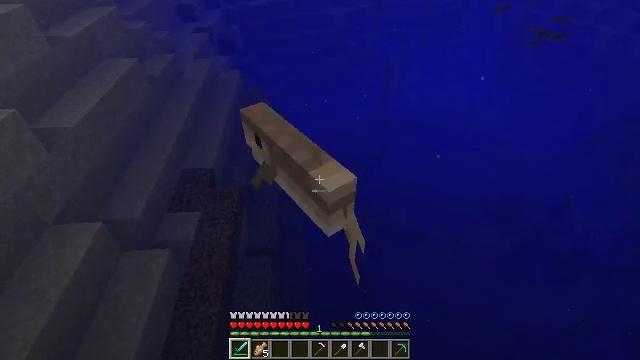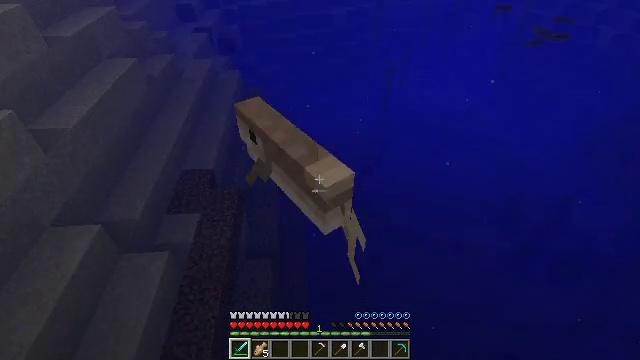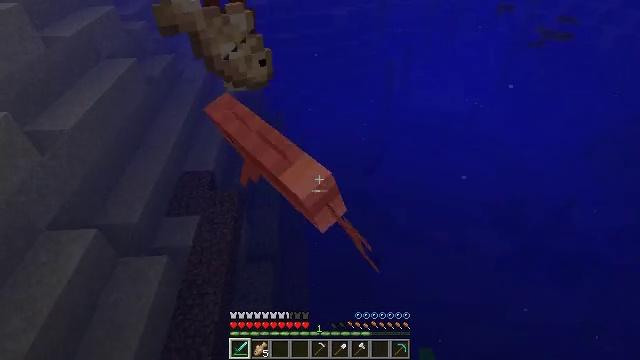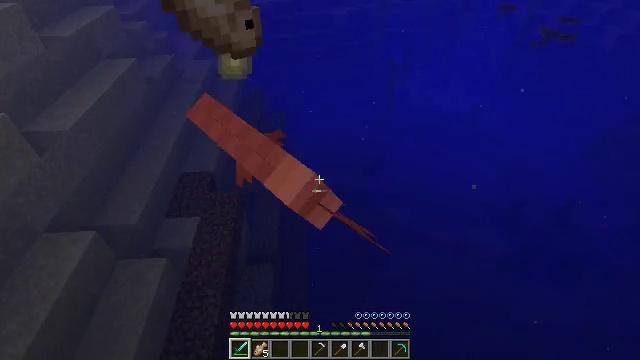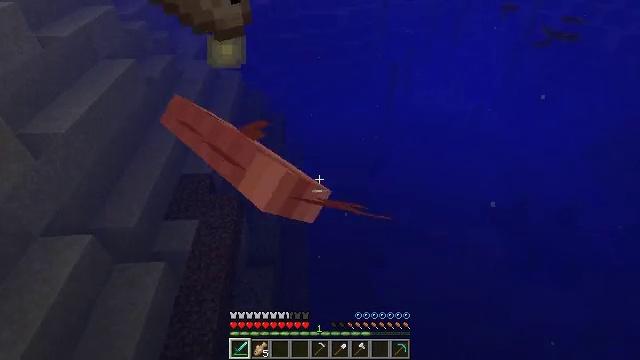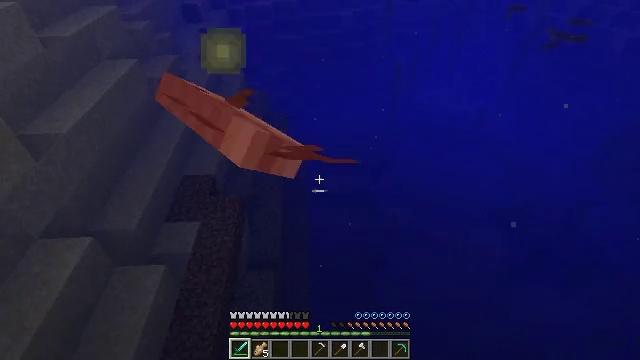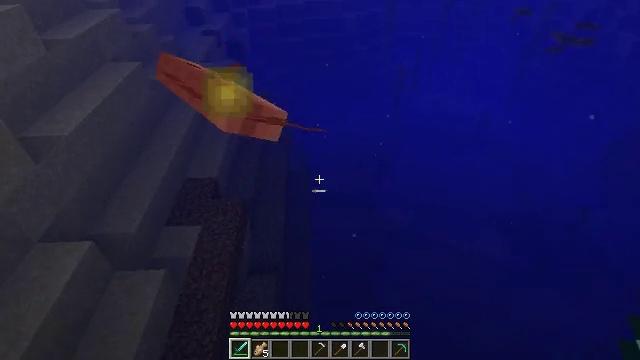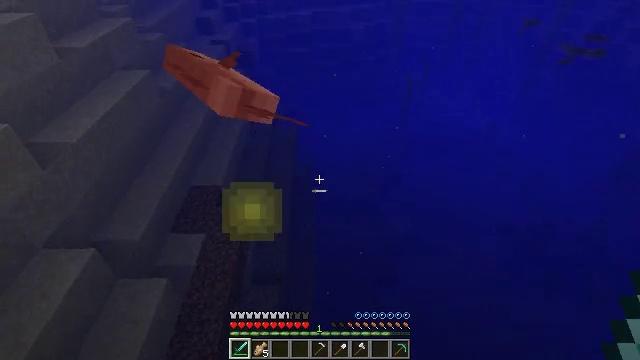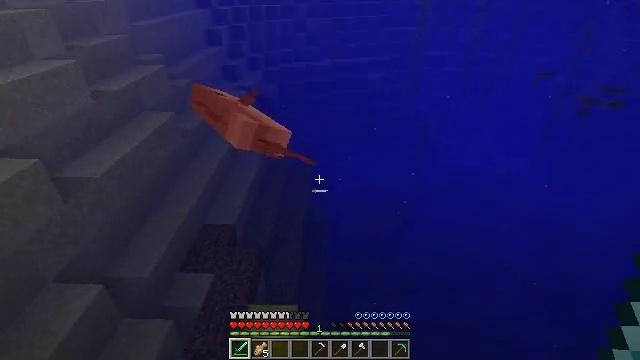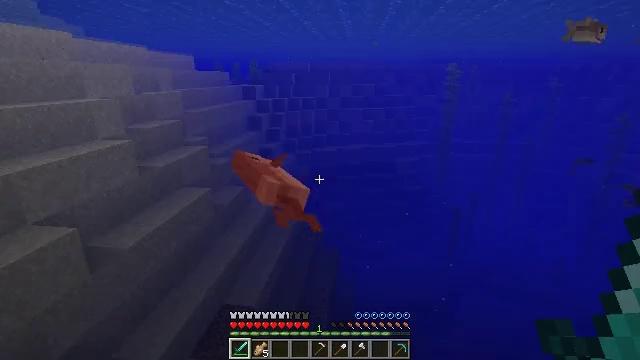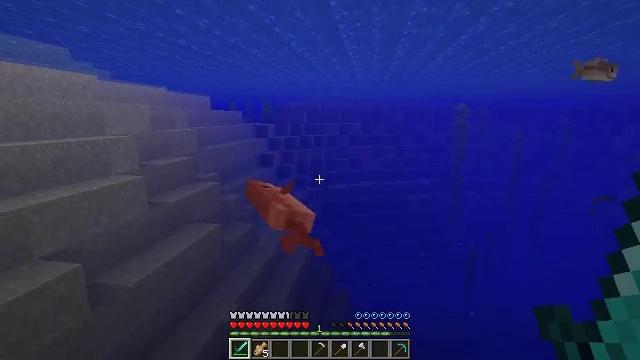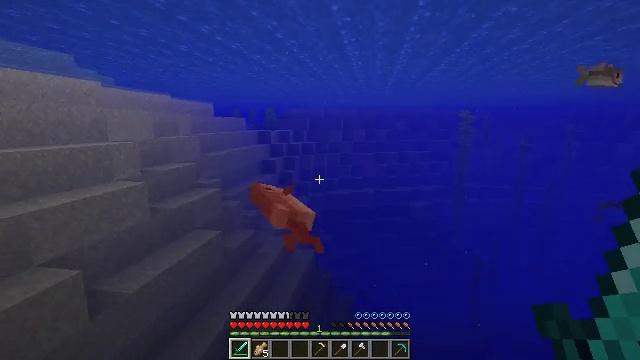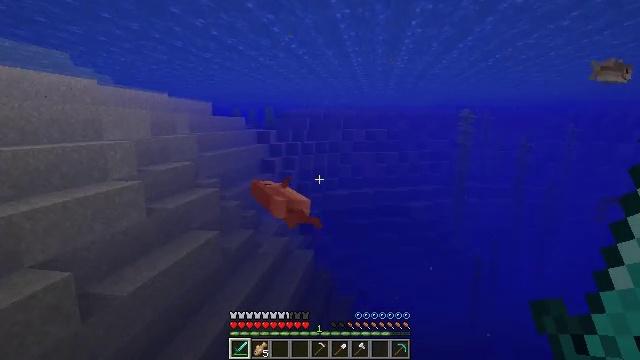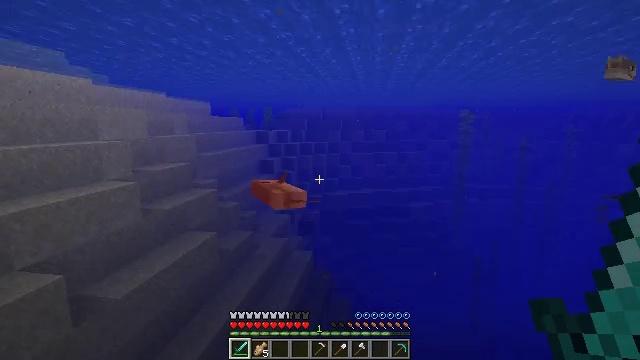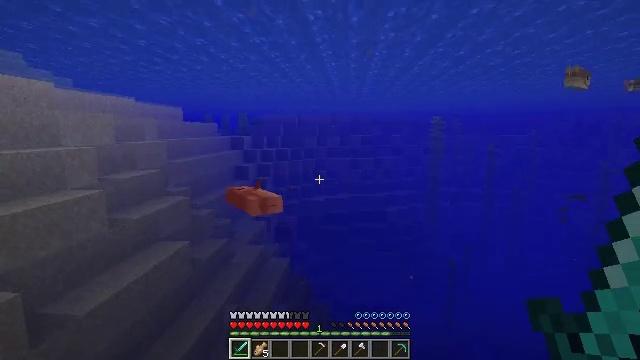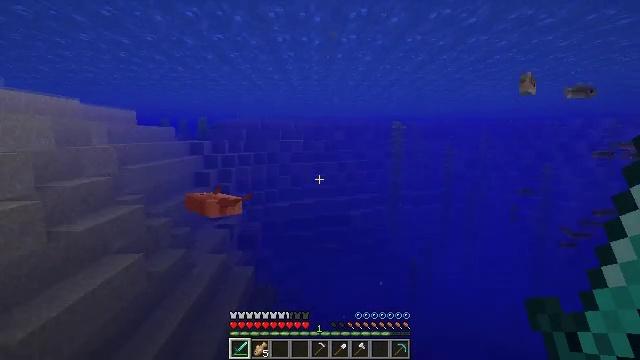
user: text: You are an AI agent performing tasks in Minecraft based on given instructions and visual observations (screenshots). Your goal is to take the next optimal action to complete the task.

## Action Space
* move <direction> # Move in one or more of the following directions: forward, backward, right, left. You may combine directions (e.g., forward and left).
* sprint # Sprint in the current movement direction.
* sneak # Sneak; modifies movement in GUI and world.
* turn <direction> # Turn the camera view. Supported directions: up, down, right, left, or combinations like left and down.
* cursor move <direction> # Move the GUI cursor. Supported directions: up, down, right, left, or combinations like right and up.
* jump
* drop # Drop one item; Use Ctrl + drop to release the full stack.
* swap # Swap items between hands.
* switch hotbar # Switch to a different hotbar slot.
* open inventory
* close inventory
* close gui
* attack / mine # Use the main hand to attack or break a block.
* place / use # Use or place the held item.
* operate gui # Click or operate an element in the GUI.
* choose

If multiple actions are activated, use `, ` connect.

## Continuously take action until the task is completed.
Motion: motion action
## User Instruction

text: Hunt a cod.
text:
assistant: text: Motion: move forward
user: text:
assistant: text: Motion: move forward
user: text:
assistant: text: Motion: move forward
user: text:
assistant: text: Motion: move forward
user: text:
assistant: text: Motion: move forward
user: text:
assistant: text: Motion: move forward
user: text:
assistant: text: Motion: move forward, turn left and up
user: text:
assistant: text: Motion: move forward, turn left and up
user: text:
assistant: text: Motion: move forward, turn left and up
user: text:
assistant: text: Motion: move forward, turn left and up
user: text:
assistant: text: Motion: move forward, turn up
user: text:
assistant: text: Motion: move forward
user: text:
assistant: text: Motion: move forward
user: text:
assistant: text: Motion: move forward, turn right and up
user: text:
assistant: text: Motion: move forward, turn right
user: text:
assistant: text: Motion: move forward, turn right
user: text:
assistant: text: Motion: move forward, turn right
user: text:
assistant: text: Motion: move forward, turn right
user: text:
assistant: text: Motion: move forward, turn right and down
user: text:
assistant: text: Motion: move forward, turn right and down
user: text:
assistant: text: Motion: move forward, turn left and down
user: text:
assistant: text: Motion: move forward
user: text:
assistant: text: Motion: move forward
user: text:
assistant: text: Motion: move forward
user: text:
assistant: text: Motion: move forward
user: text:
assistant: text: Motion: move forward
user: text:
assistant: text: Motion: move forward, turn up
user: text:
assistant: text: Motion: move forward, sprint, turn right and up
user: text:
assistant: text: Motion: move forward, sprint, turn up
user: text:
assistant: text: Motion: move forward, sprint, turn left and up